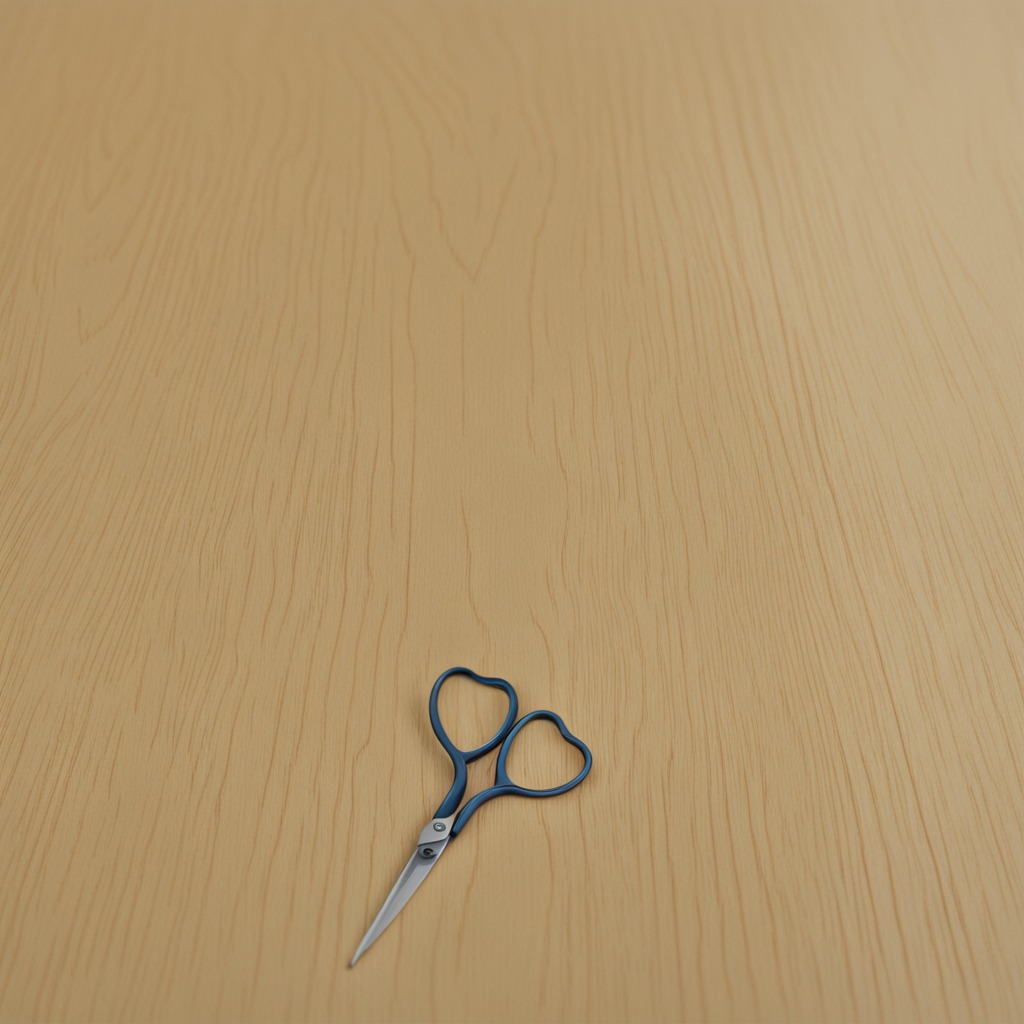
A scissor is lying on the plywood surface in a paint workshop lit by afternoon window light.